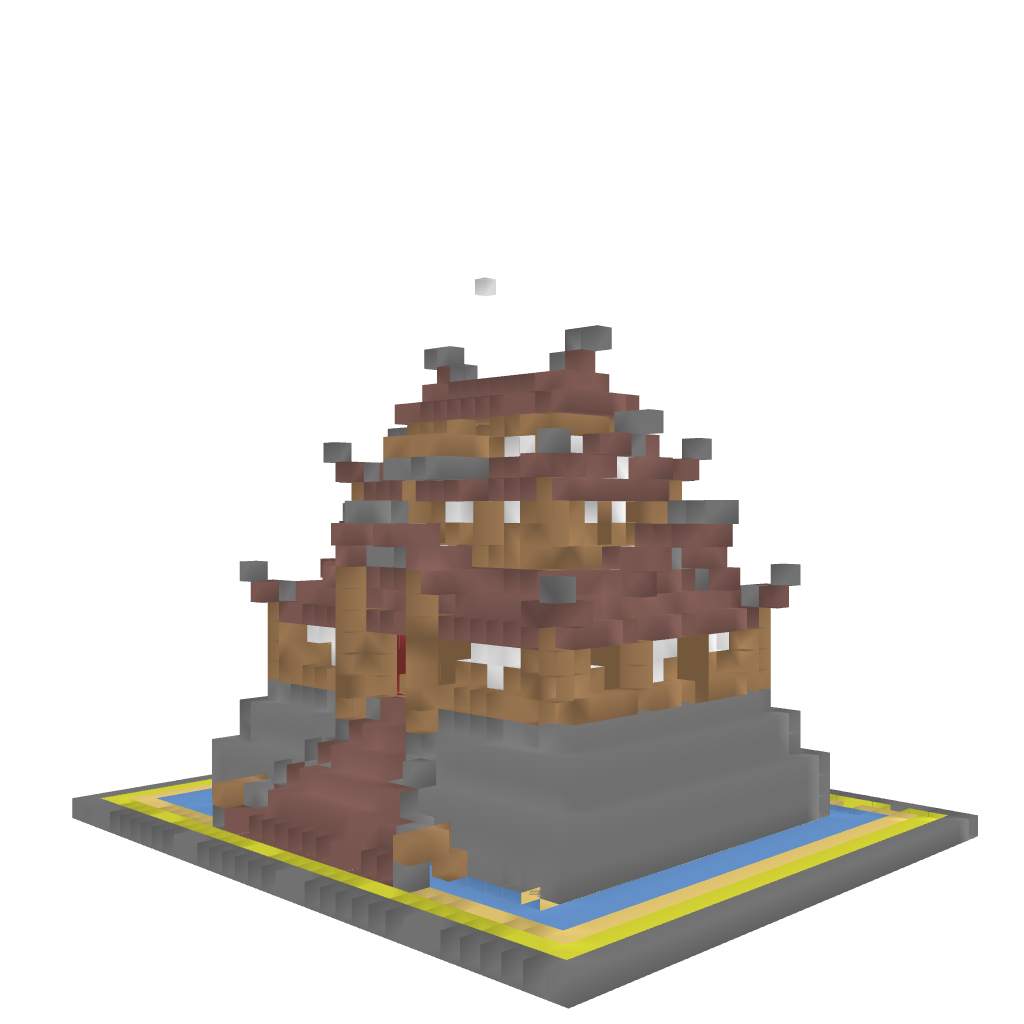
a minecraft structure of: Supreme Class Asian Style House bad low quality